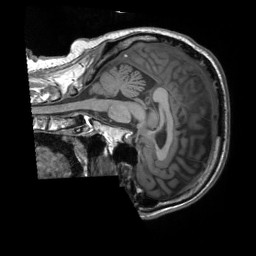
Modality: T1w
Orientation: sagittal